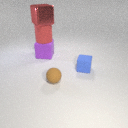
large red rubber cylinder above large purple rubber cube